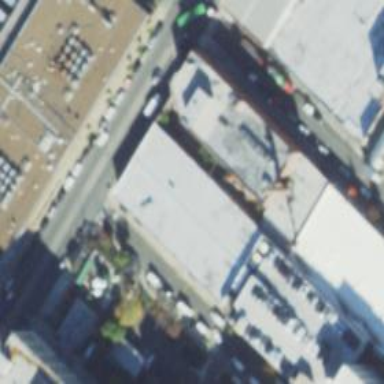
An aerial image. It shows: Building.